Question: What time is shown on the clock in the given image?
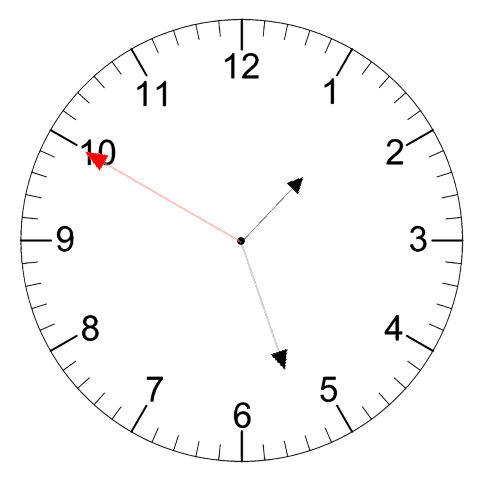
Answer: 01:26:50